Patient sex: M
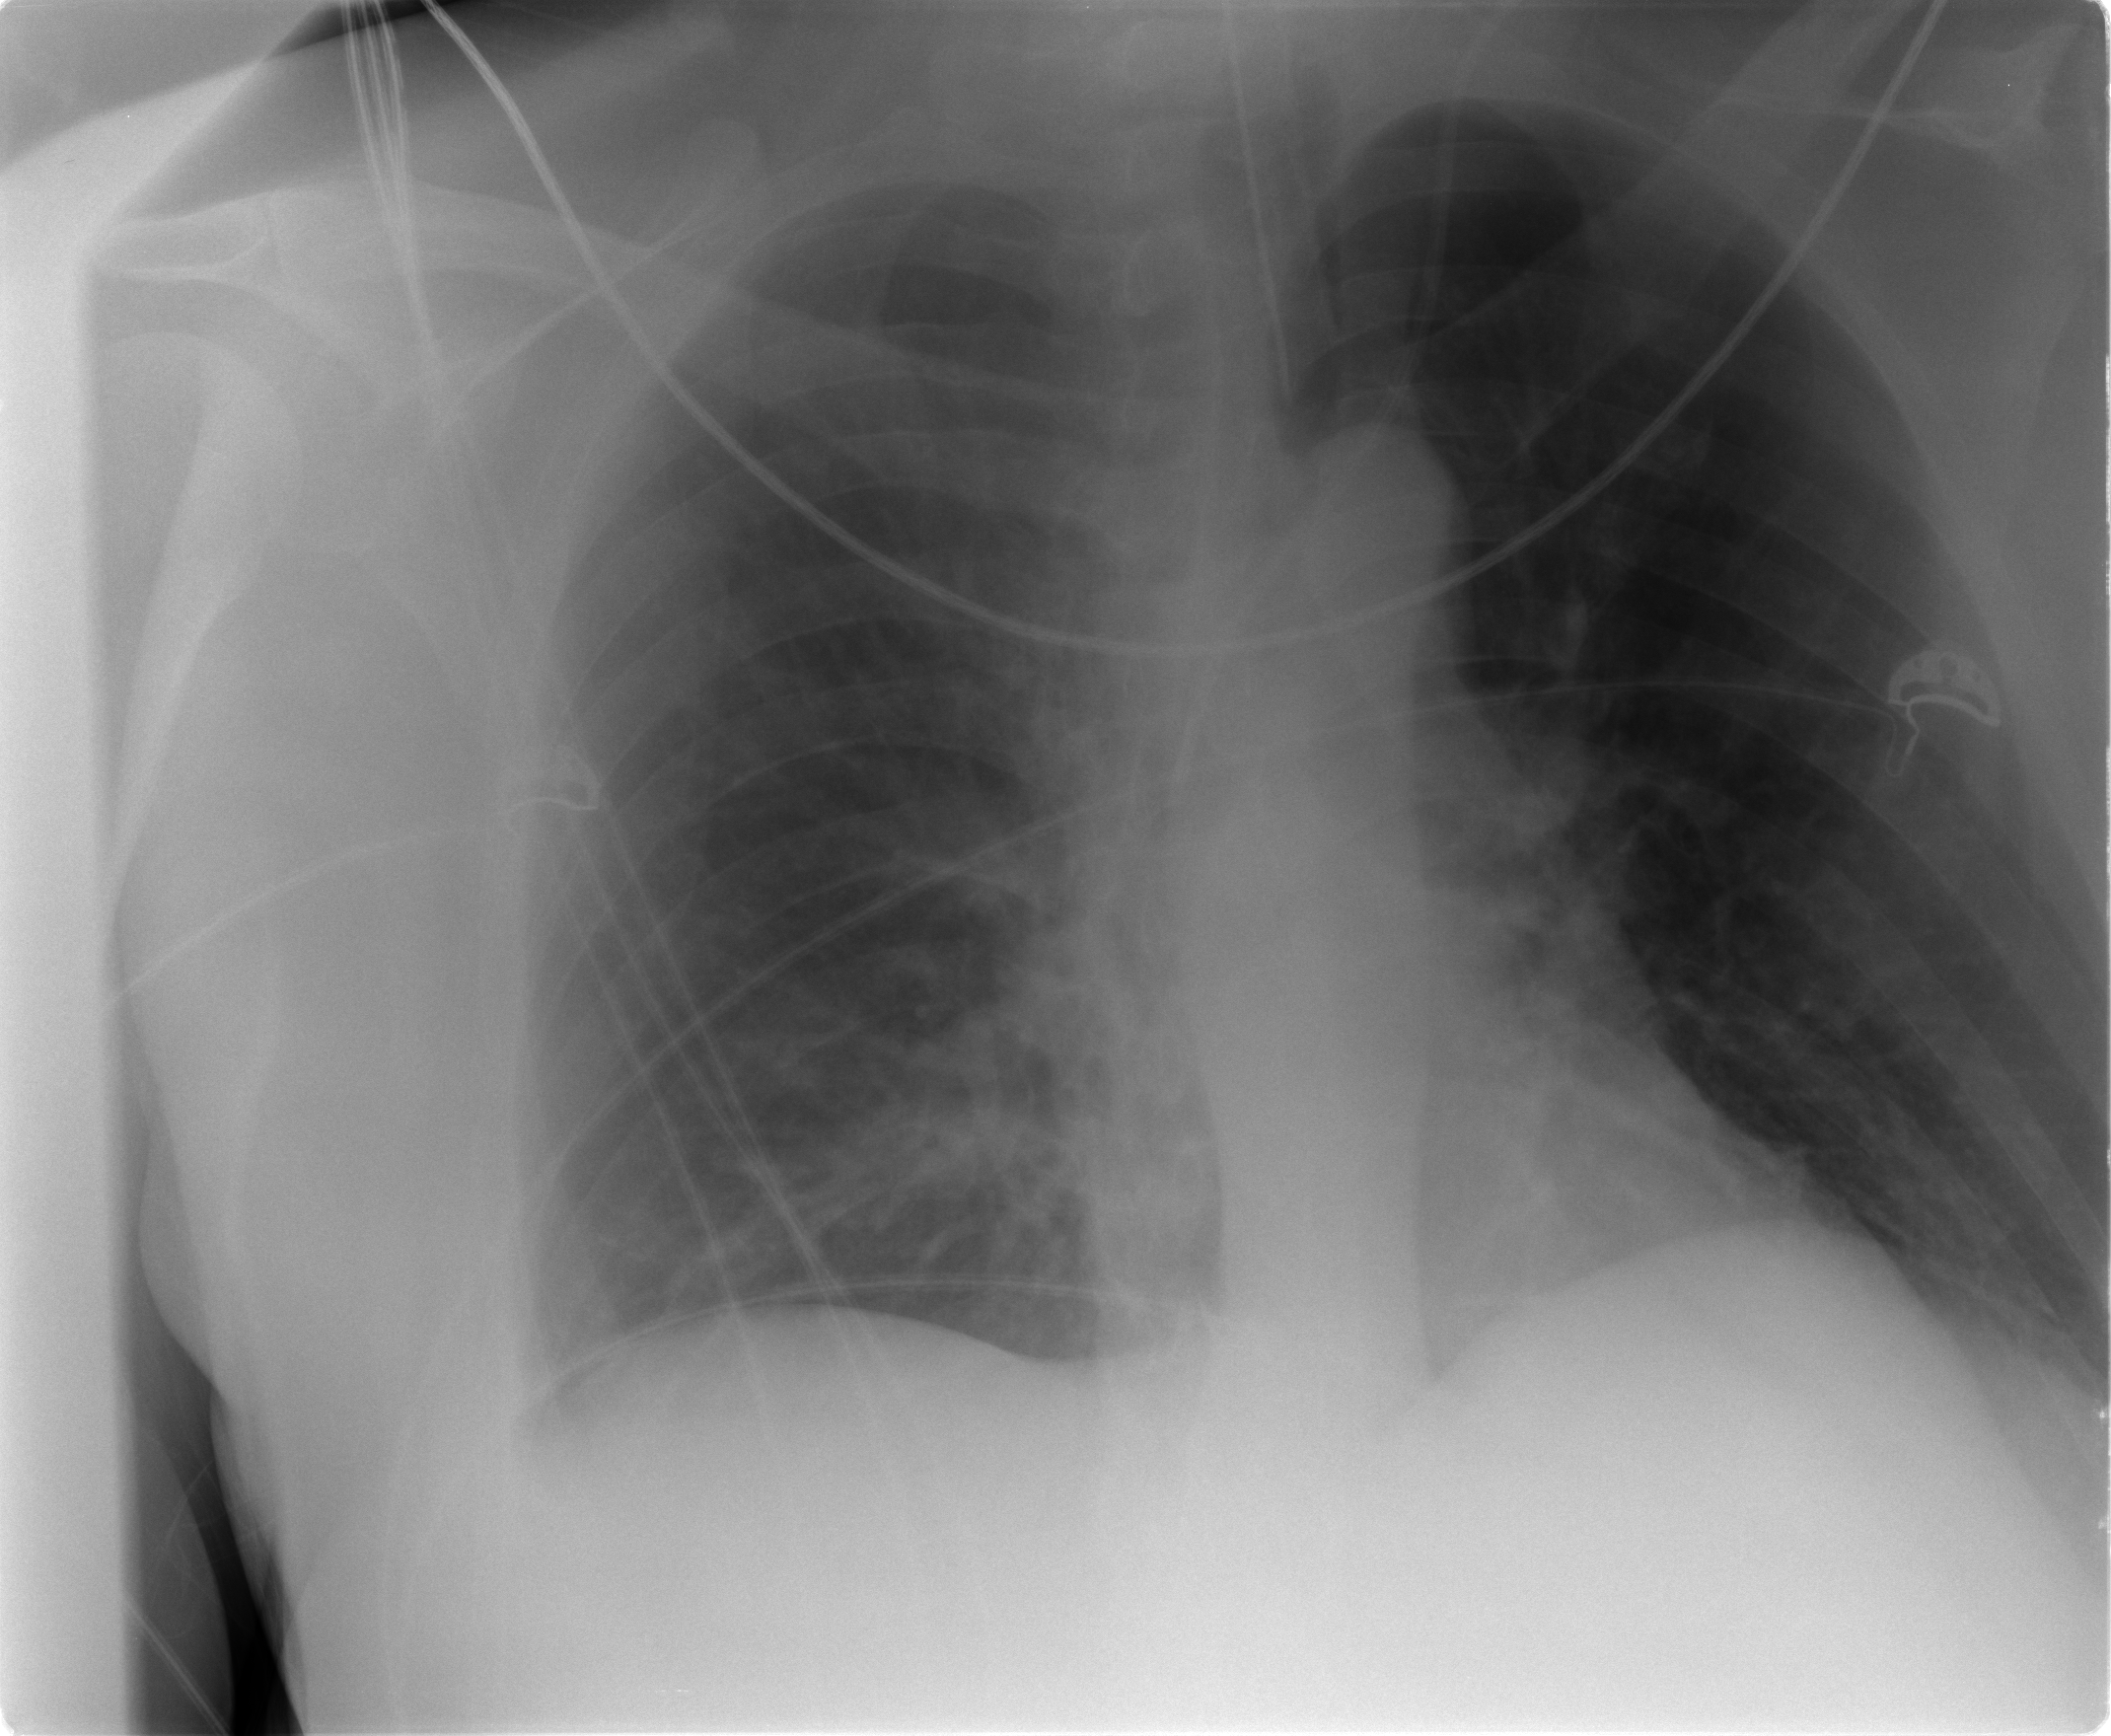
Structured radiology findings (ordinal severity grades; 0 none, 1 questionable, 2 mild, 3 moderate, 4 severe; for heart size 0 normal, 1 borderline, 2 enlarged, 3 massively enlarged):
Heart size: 2
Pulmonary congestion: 2
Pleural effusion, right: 2
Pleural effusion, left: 0
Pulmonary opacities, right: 1
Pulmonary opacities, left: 0
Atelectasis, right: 0
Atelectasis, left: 0